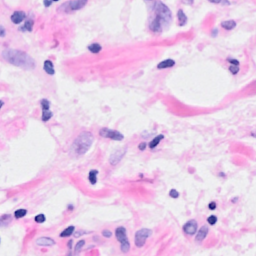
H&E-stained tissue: Breast